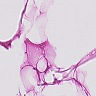
Metastatic tissue present: no